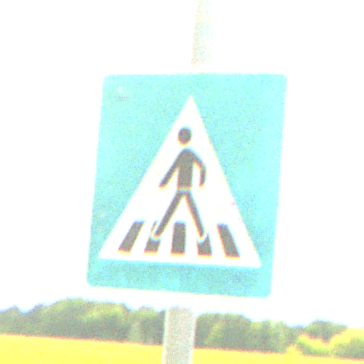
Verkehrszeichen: FussgaengerueberwegRechts
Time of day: Midday
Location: Outdoor (RoadRail)
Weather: PartlyCloudy
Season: NotSpecified
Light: Natural